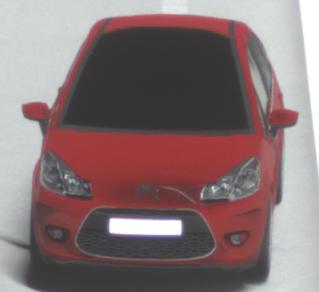
Make: Citroen
Model: C3 1.1
Detailed model: C3 (II)
Model produced from: 2010/01
Model produced until: 2012/03
Doors: 5
Color: red
Road condition: dry road
Daytime: not specified
Contrast: high contrast